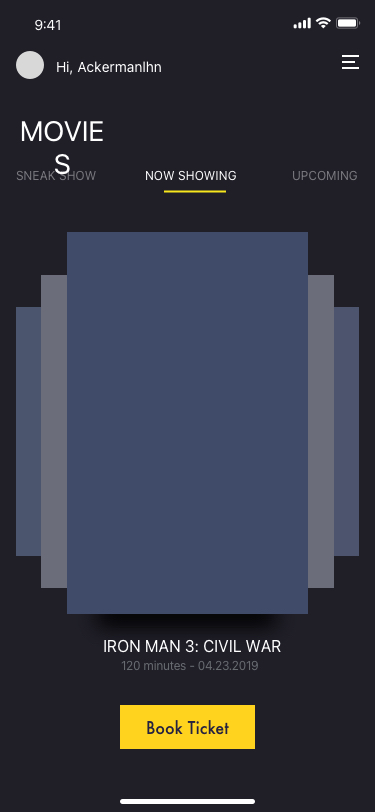
Text in this UI design:
120 minutes - 04.23.2019
UPCOMING
NOW SHOWING
SNEAK SHOW
Movies
IRON MAN 3: CIVIL WAR
Book Ticket
Hi, Ackermanlhn
9:41